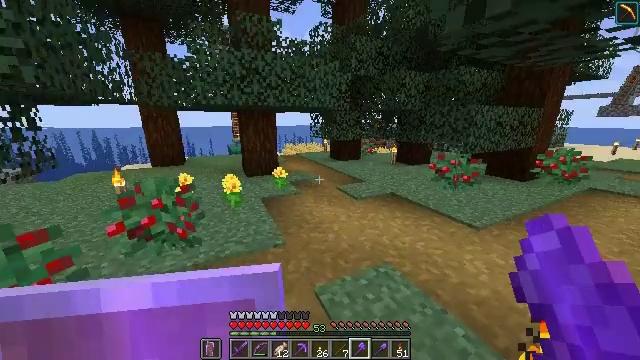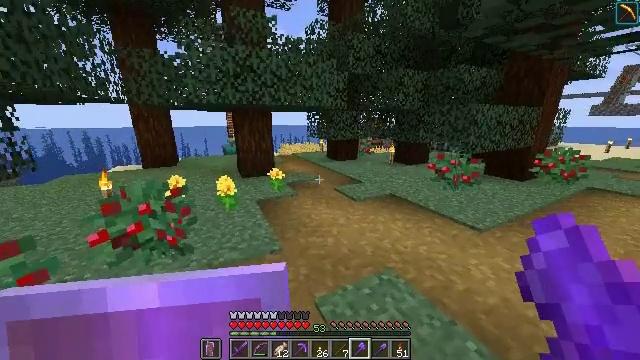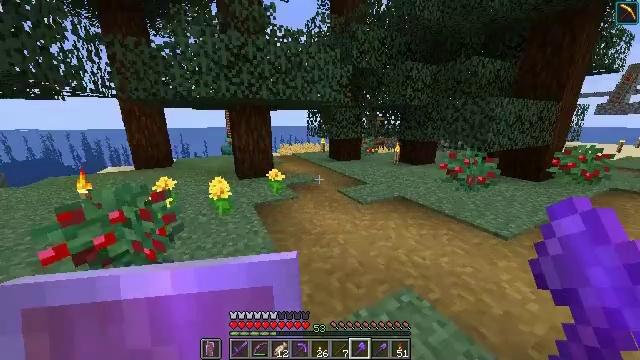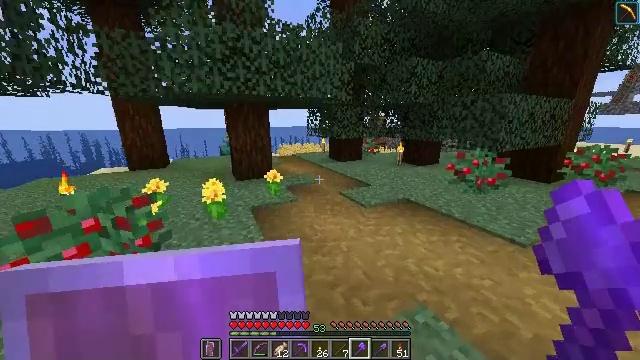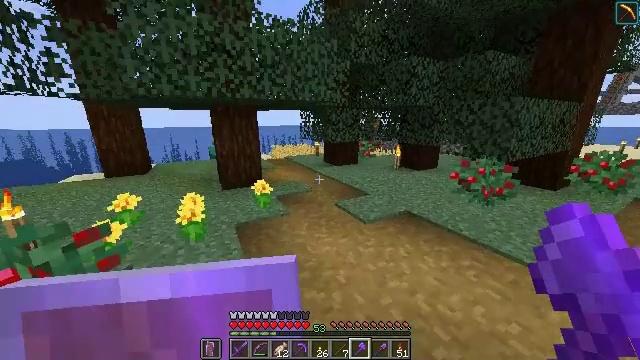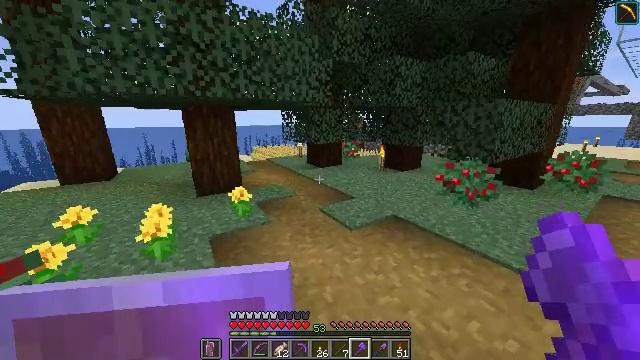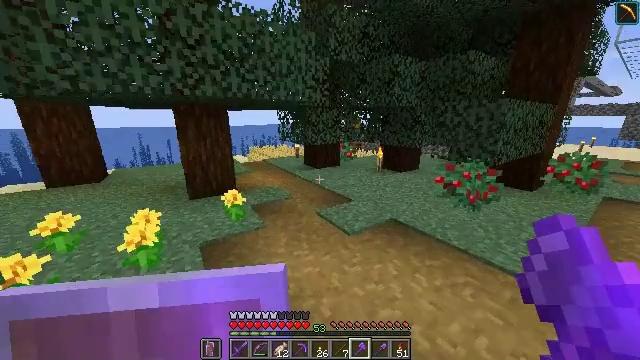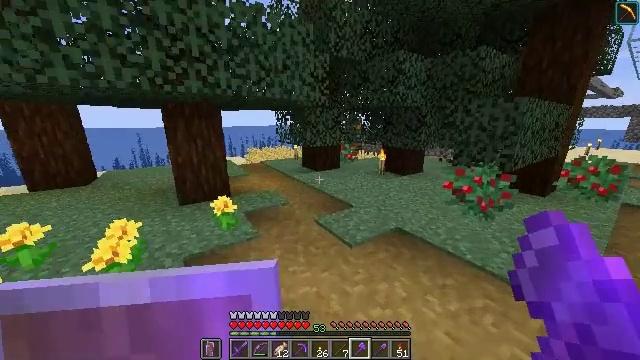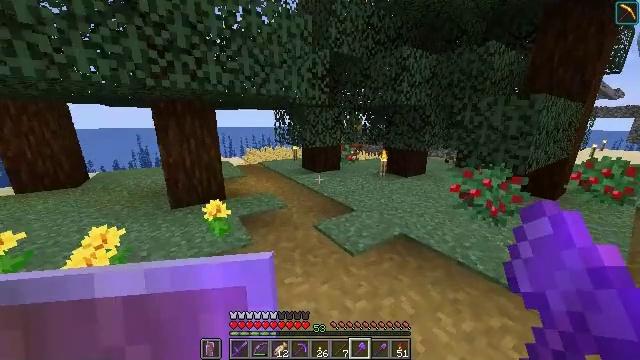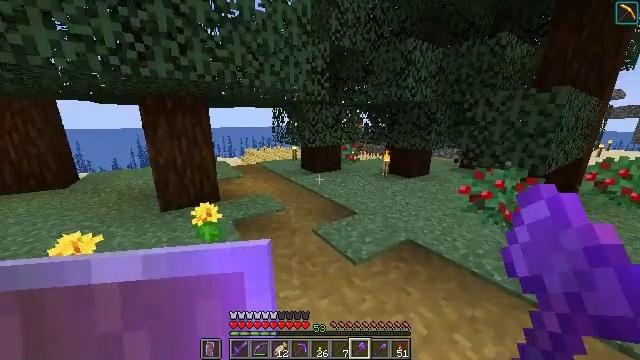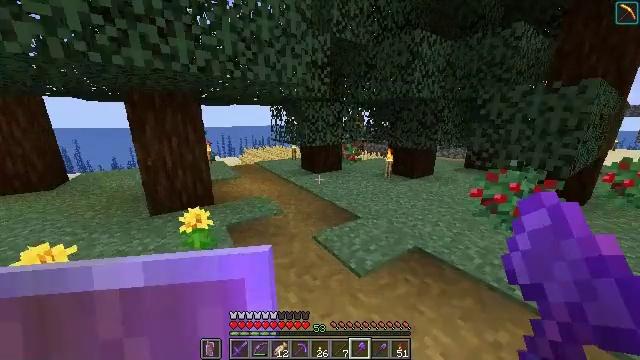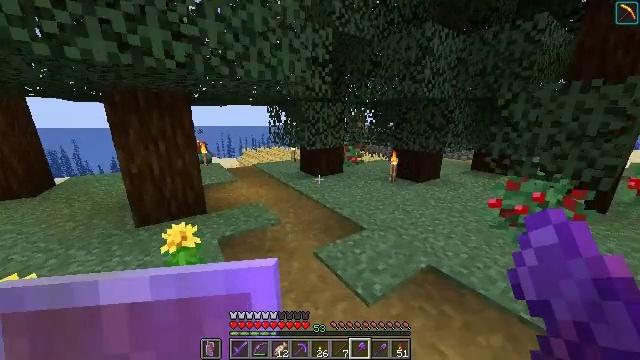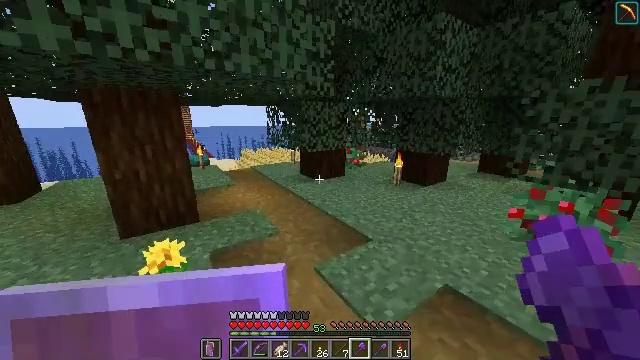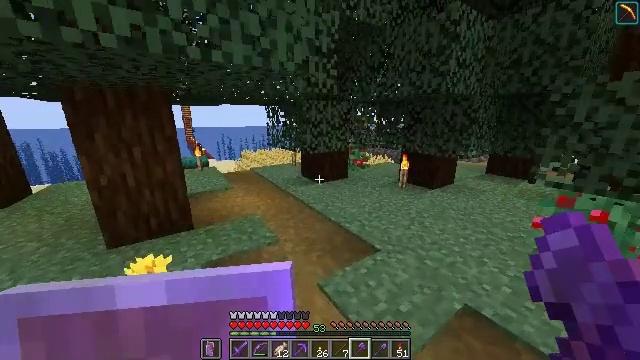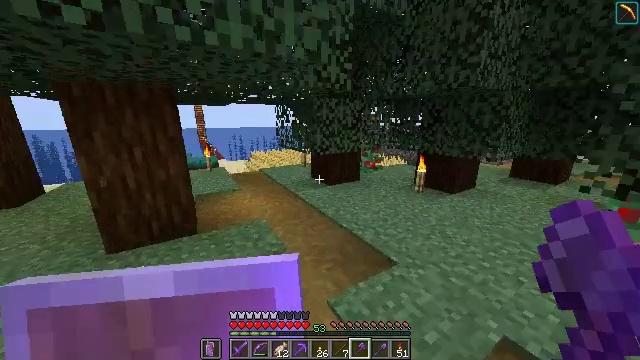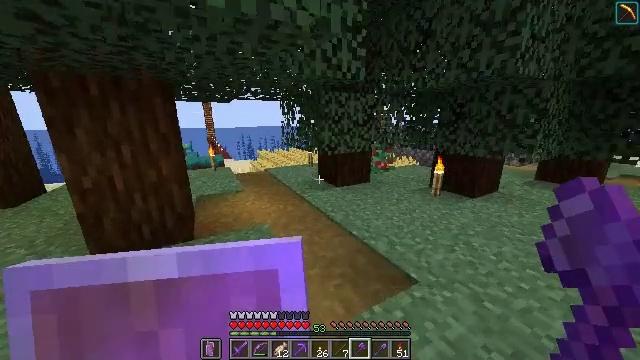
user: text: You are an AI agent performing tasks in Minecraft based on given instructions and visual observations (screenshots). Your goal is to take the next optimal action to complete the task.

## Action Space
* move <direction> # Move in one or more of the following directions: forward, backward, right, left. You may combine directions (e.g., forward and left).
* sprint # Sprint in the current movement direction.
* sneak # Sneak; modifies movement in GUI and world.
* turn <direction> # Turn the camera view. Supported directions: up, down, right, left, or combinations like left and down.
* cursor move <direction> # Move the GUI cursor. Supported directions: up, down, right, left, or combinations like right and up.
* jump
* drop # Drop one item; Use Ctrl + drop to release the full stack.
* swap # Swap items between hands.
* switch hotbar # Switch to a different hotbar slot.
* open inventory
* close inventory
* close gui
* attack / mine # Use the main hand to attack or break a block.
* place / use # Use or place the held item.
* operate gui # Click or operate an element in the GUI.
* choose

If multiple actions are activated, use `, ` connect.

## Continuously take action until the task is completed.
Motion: motion action
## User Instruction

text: Break the vines.
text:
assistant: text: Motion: move forward, turn right
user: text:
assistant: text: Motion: move forward
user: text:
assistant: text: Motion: move forward
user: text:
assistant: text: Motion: move forward, turn right
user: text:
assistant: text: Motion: move forward, turn right
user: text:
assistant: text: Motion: move forward
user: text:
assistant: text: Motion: move forward
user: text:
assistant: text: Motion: move forward
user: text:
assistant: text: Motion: move forward
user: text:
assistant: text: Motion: move forward
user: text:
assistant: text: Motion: move forward
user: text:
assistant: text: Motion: move forward
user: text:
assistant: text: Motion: move forward
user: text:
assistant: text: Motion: move forward, turn left
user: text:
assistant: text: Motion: move forward, turn left
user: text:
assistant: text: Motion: move forward, turn left
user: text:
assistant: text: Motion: move forward, turn left
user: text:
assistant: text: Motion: move forward, turn left
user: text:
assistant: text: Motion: move forward
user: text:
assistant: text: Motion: move forward
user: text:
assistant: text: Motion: move forward
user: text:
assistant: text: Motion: move forward
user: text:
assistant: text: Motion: move forward, turn left
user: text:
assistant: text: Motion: move forward, turn left
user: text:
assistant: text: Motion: move forward, turn left
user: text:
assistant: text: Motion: move forward, turn left
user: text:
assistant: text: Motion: move forward, turn left
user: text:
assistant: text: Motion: move forward
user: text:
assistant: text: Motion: move forward
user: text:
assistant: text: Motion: move forward